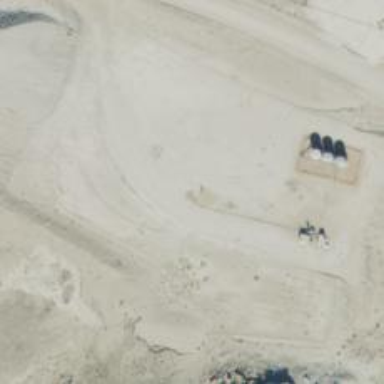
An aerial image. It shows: Petroleum well.